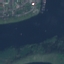
Land use / land cover: River